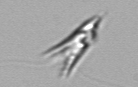
Label: Chrysochromulina_lanceolata